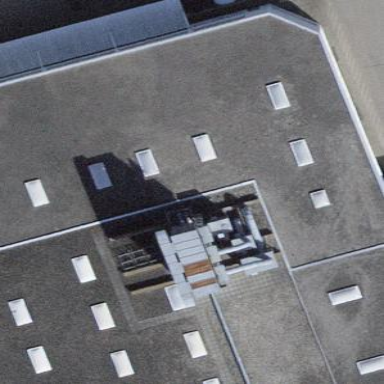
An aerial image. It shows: Industrial building.